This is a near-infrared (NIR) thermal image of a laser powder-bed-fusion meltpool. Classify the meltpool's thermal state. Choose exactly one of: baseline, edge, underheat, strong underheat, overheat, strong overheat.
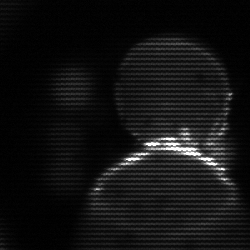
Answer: edge